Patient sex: M
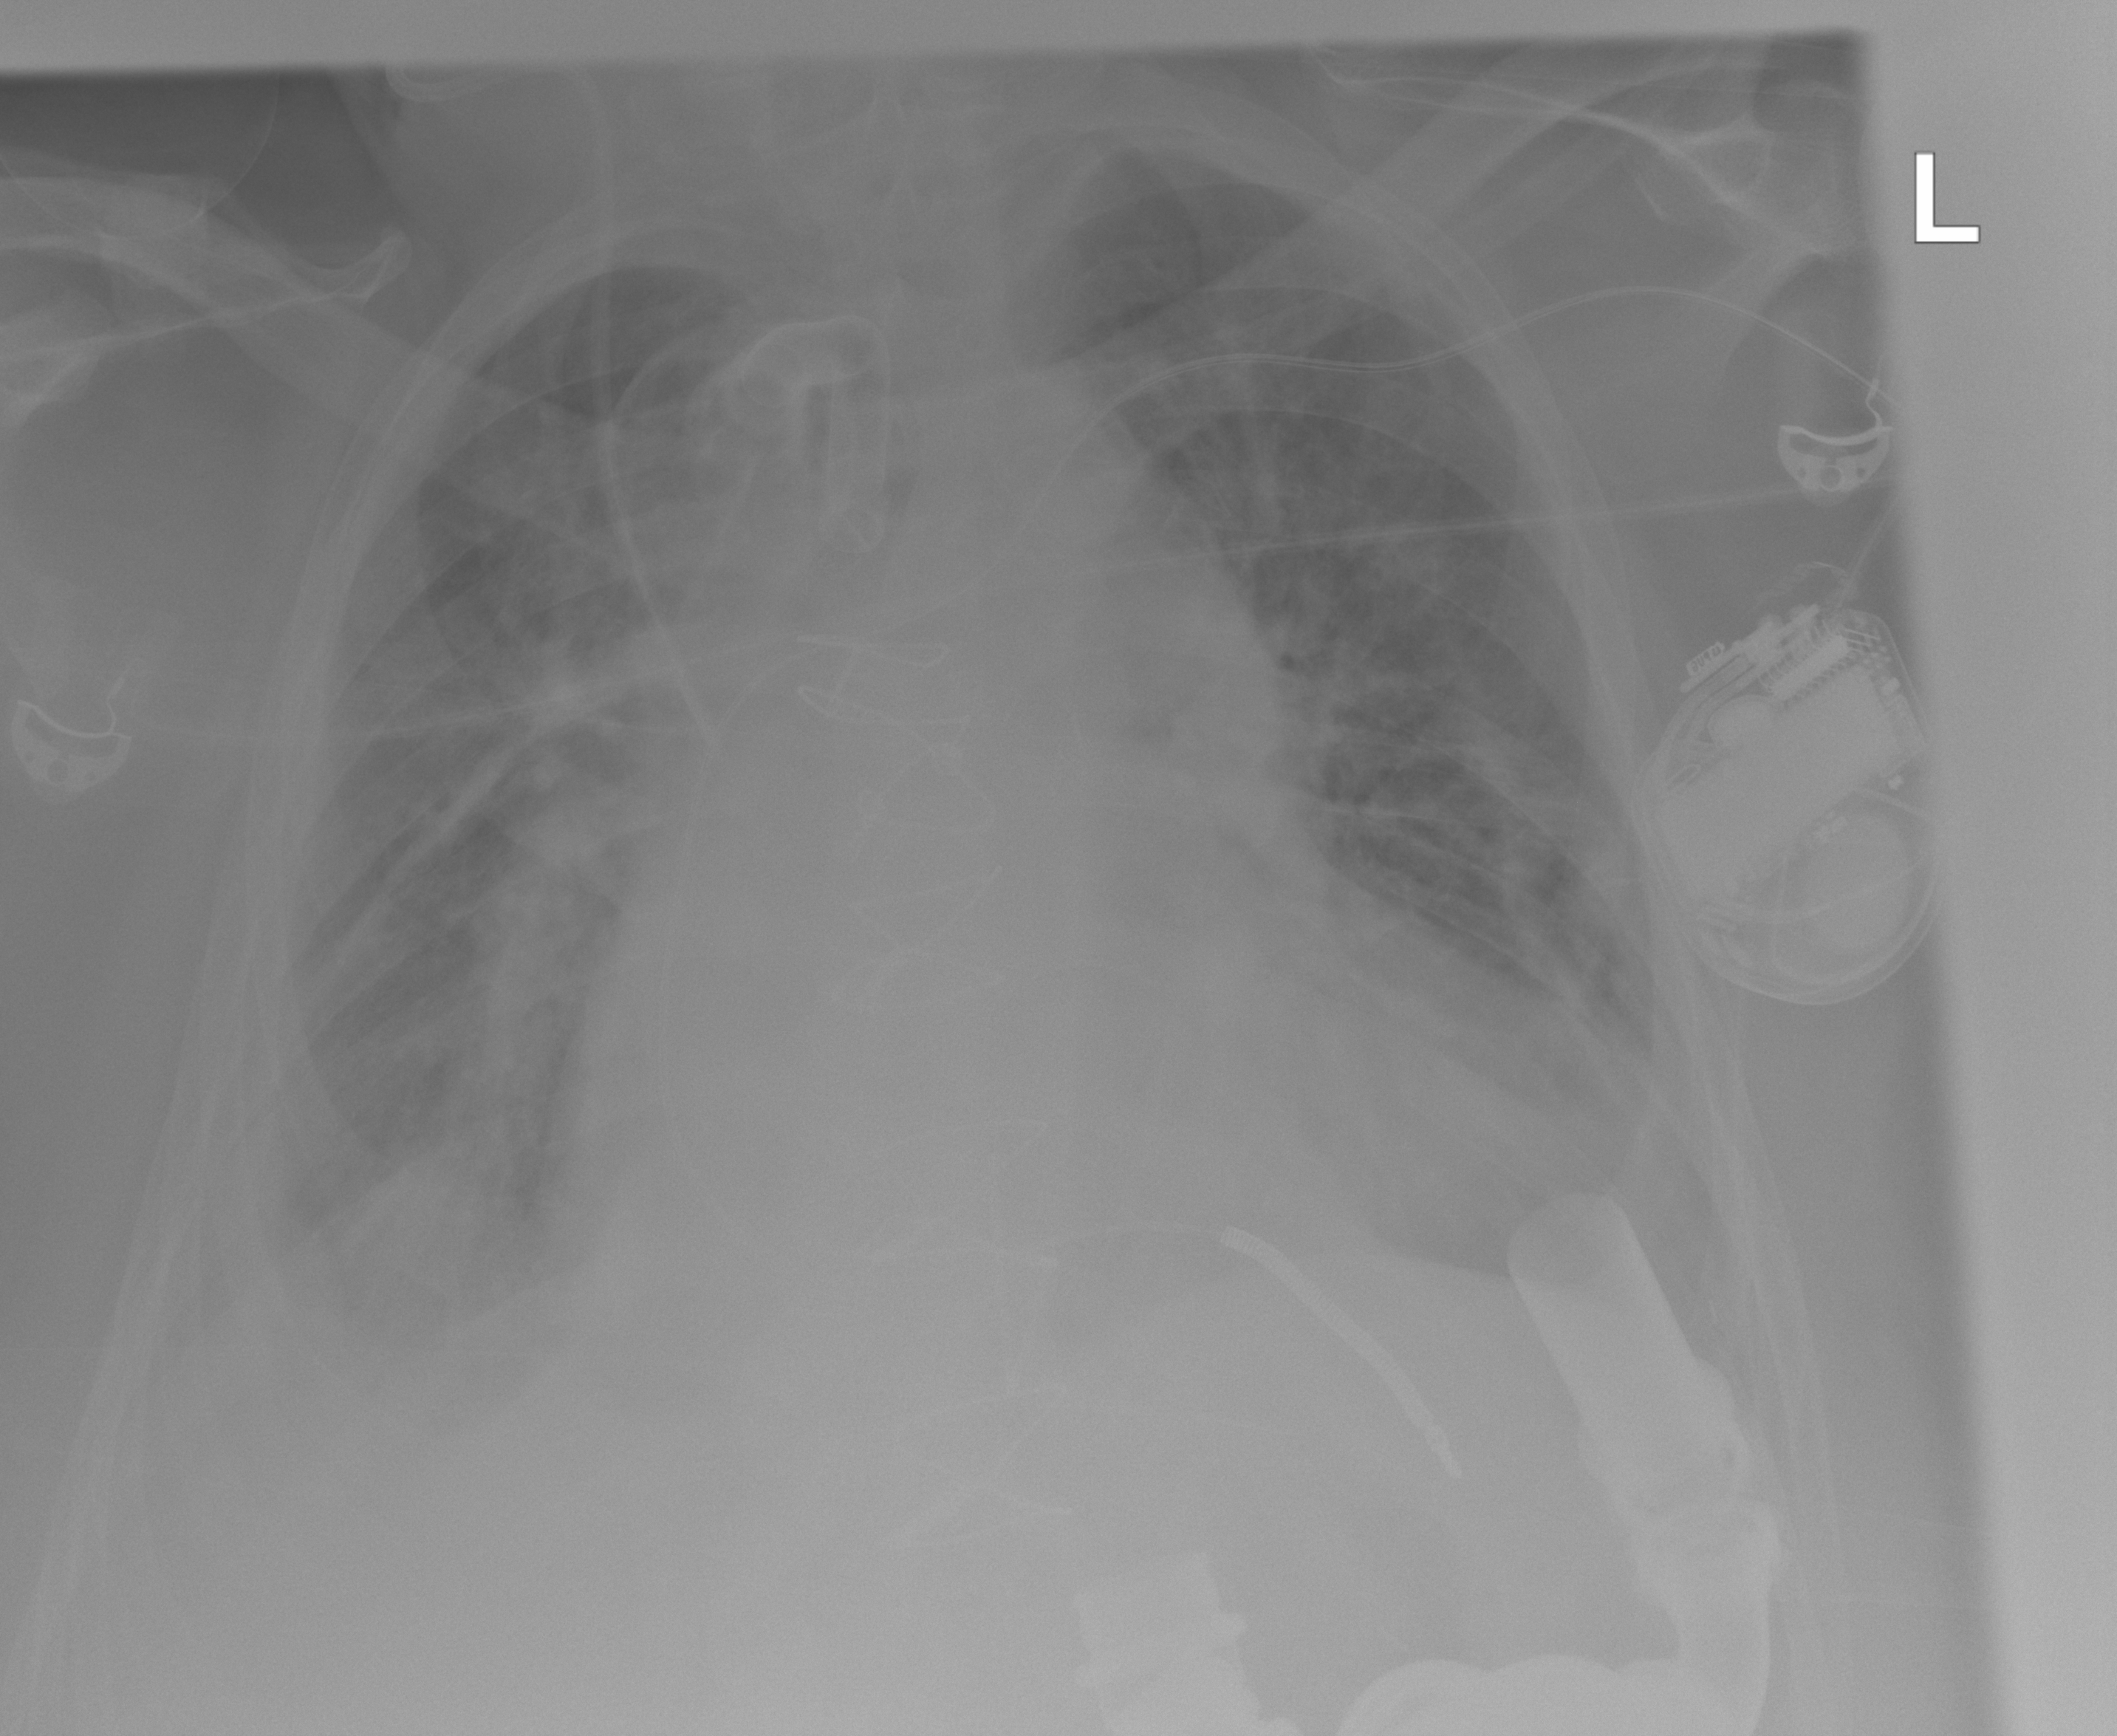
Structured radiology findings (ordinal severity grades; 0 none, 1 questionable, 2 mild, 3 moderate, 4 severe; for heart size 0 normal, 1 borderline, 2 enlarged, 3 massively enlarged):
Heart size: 2
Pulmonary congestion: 3
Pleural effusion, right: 2
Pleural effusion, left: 0
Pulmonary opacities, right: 2
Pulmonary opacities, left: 2
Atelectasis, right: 2
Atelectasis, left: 2